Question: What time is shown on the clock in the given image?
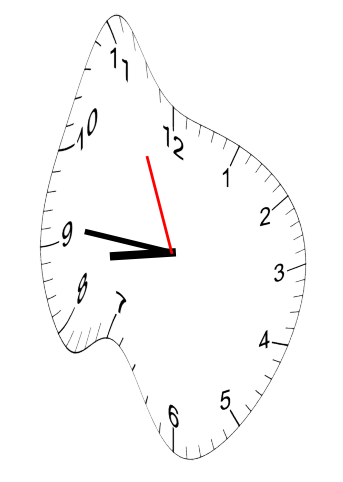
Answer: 08:45:56